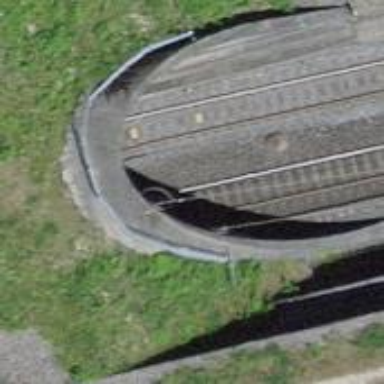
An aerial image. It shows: Single-track railway with electrified contact lines.